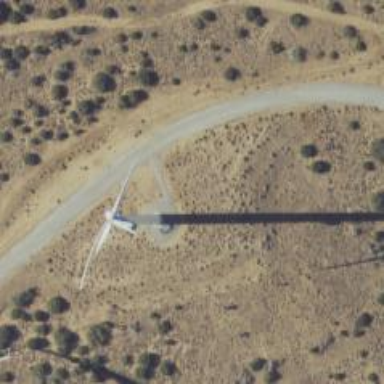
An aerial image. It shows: Wind generator of the horizontal axis type made by Vestas.